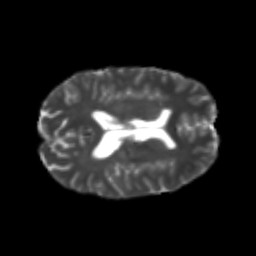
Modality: T2w
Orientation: axial
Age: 22
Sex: male
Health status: healthy
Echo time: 0.074 s